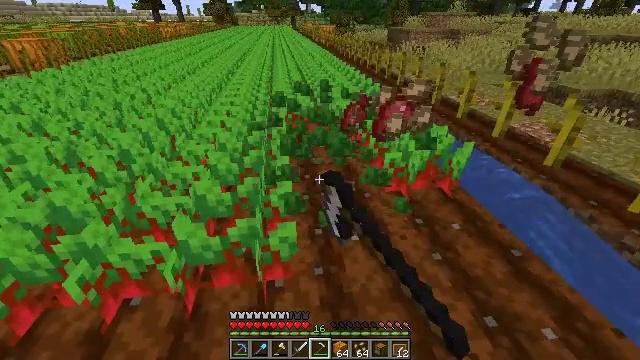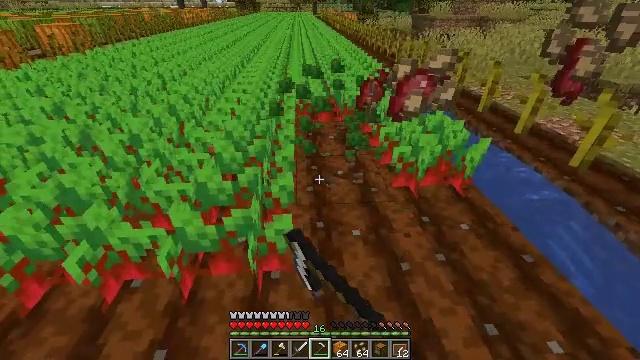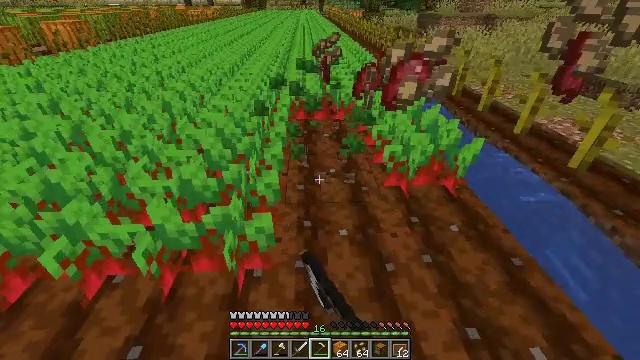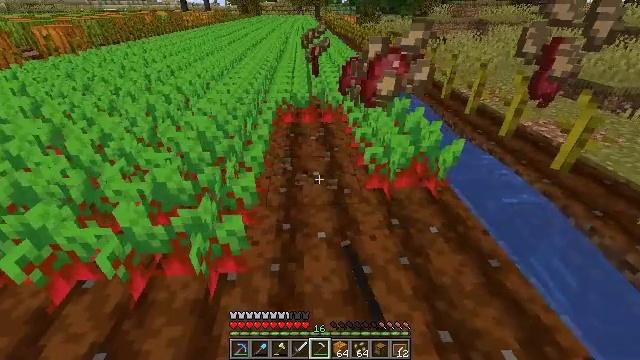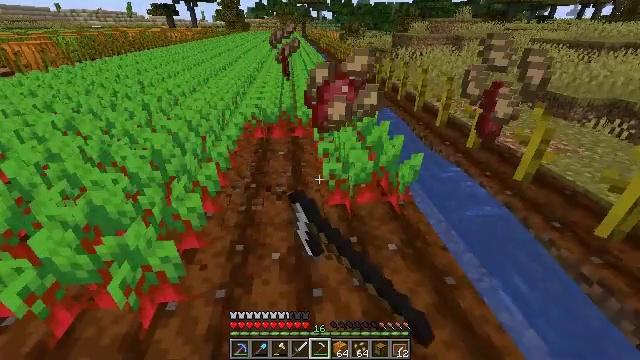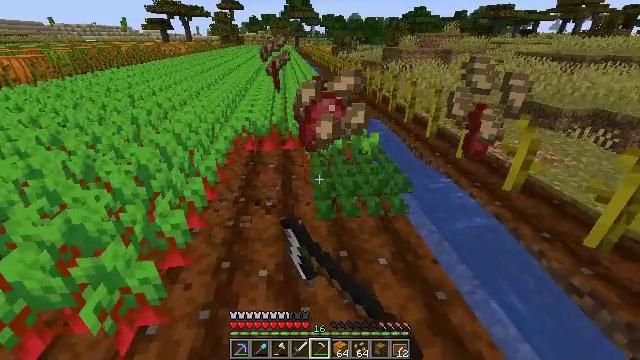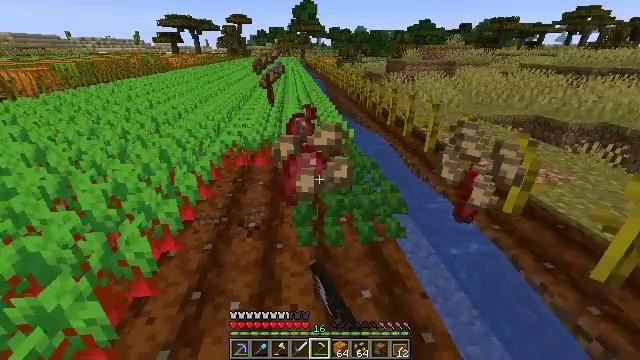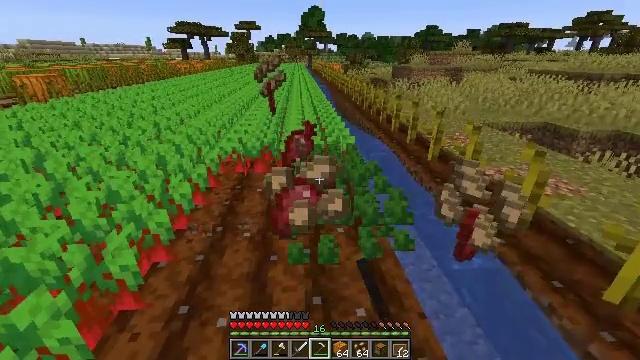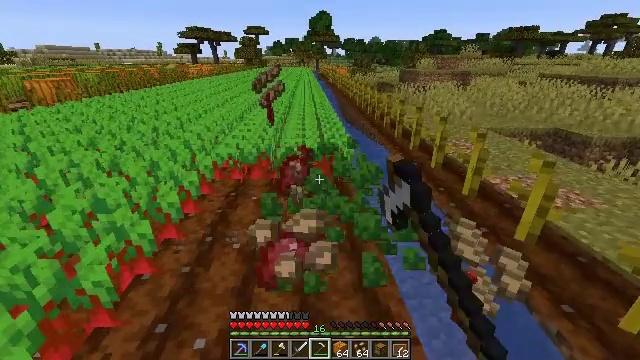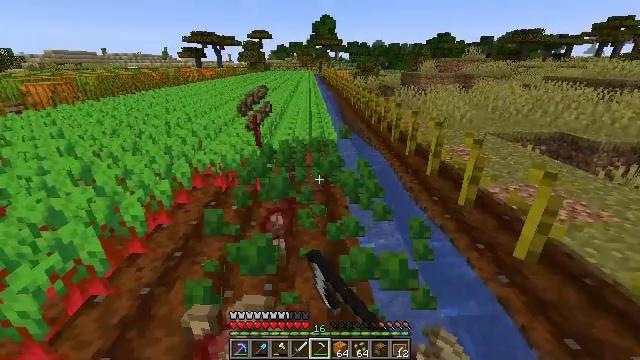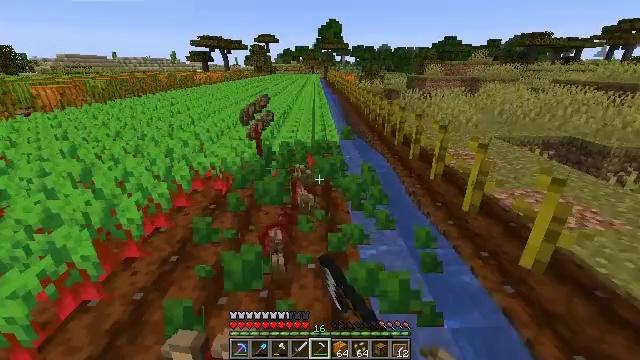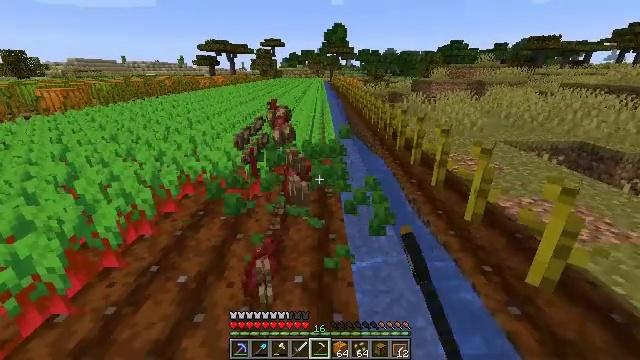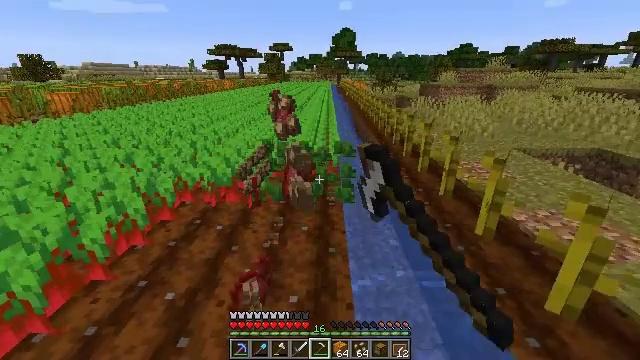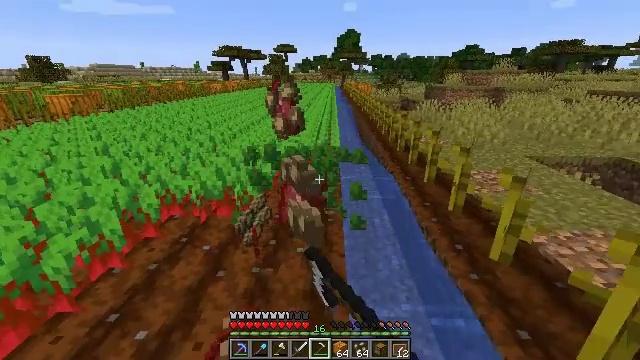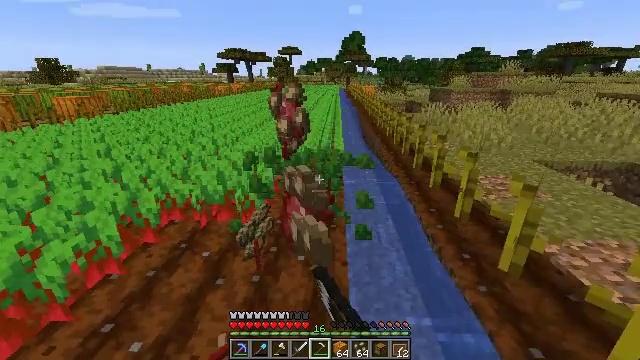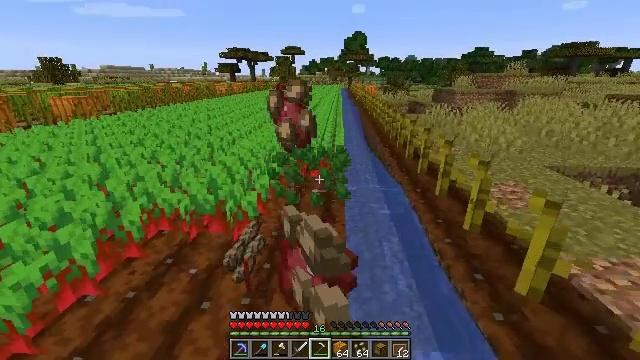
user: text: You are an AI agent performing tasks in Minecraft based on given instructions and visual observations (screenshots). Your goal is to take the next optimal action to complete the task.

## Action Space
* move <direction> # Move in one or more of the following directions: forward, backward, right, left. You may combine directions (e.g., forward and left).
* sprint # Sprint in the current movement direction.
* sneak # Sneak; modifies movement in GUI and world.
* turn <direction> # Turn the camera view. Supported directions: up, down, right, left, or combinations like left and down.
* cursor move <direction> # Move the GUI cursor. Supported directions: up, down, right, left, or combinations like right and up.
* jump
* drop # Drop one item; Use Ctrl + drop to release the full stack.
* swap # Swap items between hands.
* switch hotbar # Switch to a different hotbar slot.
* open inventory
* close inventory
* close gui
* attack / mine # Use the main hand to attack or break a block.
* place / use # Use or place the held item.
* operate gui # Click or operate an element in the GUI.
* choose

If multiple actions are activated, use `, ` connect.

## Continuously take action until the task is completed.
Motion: motion action
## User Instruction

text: Harvest beetroots from the farm.
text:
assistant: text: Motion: move right, turn left and down, attack / mine
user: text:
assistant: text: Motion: move right, turn left, attack / mine
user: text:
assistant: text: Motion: move right, attack / mine
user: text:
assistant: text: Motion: move forward and move right, turn right and up, attack / mine
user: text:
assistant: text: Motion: move forward and move right, turn right and up, attack / mine
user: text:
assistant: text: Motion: move forward and move right, turn left and up, attack / mine
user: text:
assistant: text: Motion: move forward and move right, turn left and up, attack / mine
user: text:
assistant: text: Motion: move forward and move right, turn left, attack / mine
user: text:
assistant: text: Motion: move forward and move right, attack / mine
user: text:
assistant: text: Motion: move forward and move right, turn left, attack / mine
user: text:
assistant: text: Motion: move forward, turn left, attack / mine
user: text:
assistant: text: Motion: move forward, turn left, attack / mine
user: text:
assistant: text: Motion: move forward, attack / mine
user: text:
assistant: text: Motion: move forward, attack / mine
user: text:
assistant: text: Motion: move forward, attack / mine
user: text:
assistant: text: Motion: move forward, turn left, attack / mine
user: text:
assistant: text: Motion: move forward, turn left, attack / mine
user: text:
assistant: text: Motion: move forward, turn left, attack / mine
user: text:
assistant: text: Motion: move forward, turn left, attack / mine
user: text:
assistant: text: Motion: move forward, turn left and down, attack / mine
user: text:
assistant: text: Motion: move forward and move right, turn left and down, attack / mine
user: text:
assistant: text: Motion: move forward and move right, attack / mine
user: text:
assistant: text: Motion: move forward and move right, turn right, attack / mine
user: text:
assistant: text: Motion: move forward and move right, turn right and up, attack / mine
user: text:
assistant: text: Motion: move forward, turn right and up, attack / mine
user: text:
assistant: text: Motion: move forward, turn right, attack / mine
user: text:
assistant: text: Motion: move forward, turn right, attack / mine
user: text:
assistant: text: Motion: move forward, turn right, attack / mine
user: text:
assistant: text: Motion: move forward, turn right, attack / mine
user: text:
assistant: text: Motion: move forward, attack / mine